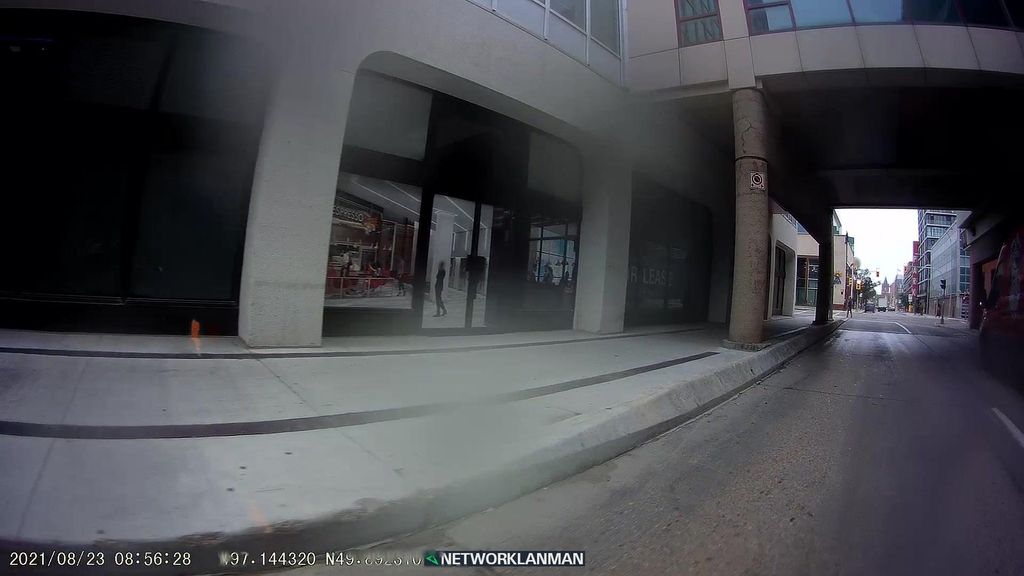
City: winnipeg